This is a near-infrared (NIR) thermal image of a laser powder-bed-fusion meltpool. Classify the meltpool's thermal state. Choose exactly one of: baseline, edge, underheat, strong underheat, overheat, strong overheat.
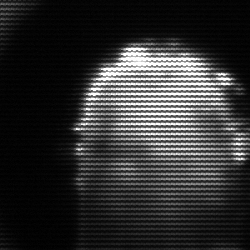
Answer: baseline